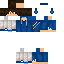
A male human skin with medium skin, wearing brown long hair dressed in a blue hoodie and blue pants, featuring a closed mouth.